Question: I have two models: UserDevice and UserInfo as follows (in schema.rb):
'''
create_table "user_devices", force: :cascade do |t|
t.integer "user_info_id"
t.string "platform"
t.string "unique_id"
t.string "id_for_push"
t.string "last_ip"
t.string "unique_id_type"
t.datetime "created_at", null: false
t.datetime "updated_at", null: false
end
add_index "user_devices", ["user_info_id"], name: "index_user_devices_on_user_info_id", using: :btree
create_table "user_infos", force: :cascade do |t|
t.string "google_unique_id"
t.string "email"
t.uuid "user_id"
end
'''
Adding the UserDevice model to ActiveAdmin, A filter for UserInfo is automatically created and slows down load time significantly because it loads all the user_infos - see image.

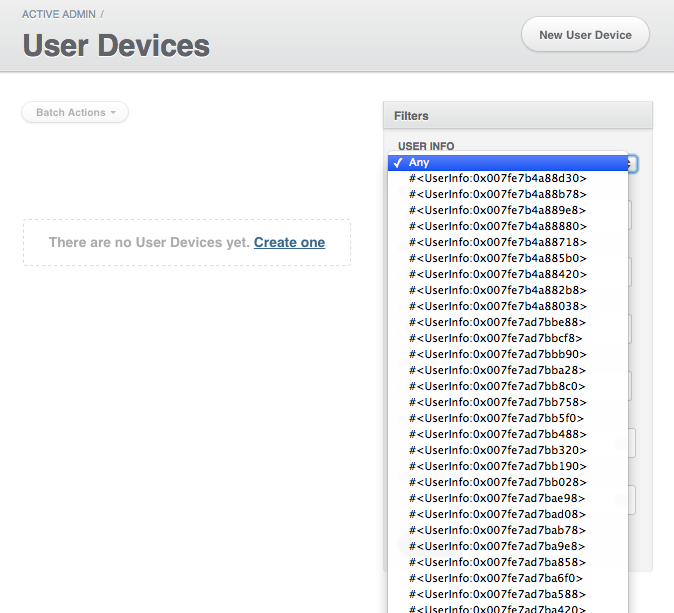
Answer: To disable filtering add
'''
config.filters = false
'''
to the page definition, where you want to disable filters.
To create a custom filter in AA you would use 'filter':
'''
filter :user_info, as: :select, collection: -> { UserInfo.pluck(:id, :email) }
'''
# EDIT
Adding a text filter to AA:
'''
filter :user_info_email_cont, label: 'Preferences' # it will search by associated 'user_infos' table, by column email.
'''
You can also choose 'user_info_email_eq' (to find exact match)
<URL> for more examples
(use 'user_infos_xxx' if has_many, 'user_info_xxx' if has one)